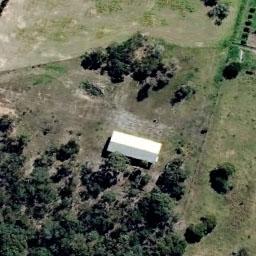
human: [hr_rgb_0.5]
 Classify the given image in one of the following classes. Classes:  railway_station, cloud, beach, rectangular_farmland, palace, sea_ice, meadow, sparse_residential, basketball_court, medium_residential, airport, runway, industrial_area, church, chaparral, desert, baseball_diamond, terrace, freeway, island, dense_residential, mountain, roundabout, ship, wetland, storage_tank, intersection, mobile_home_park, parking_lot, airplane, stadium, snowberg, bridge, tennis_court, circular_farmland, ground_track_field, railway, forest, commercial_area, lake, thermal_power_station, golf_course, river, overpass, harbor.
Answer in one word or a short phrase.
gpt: sparse_residential